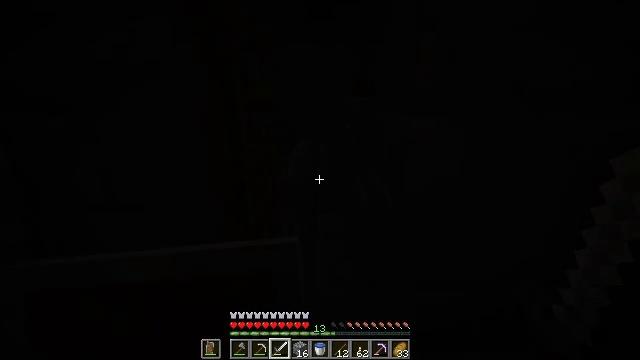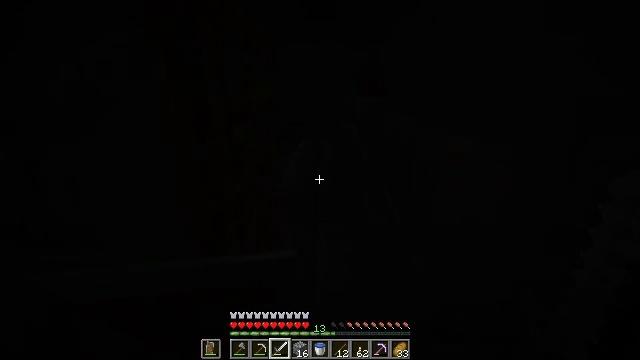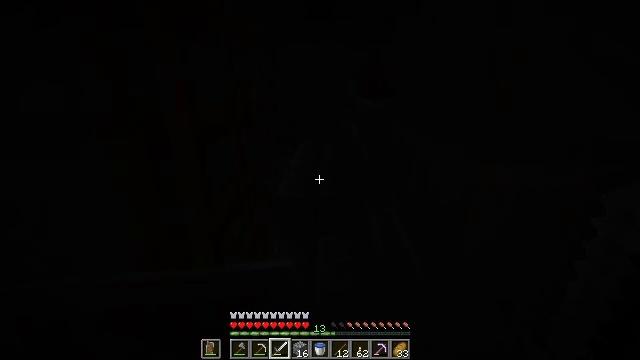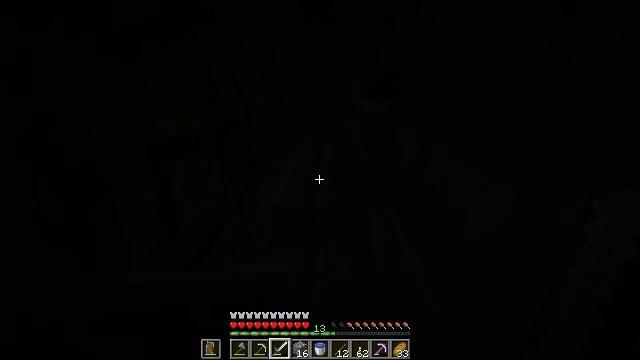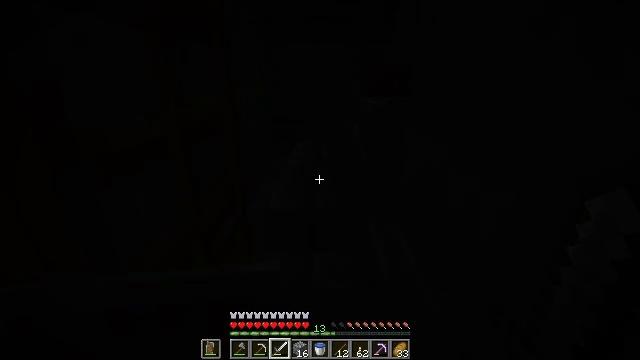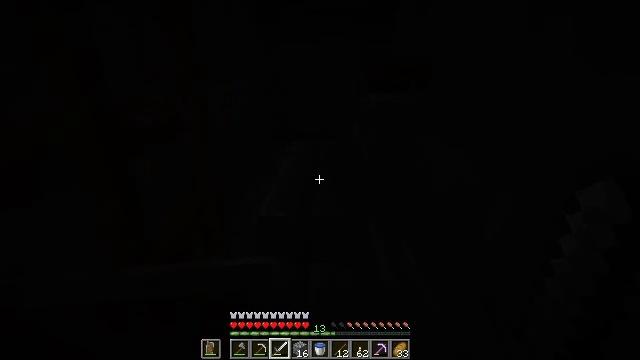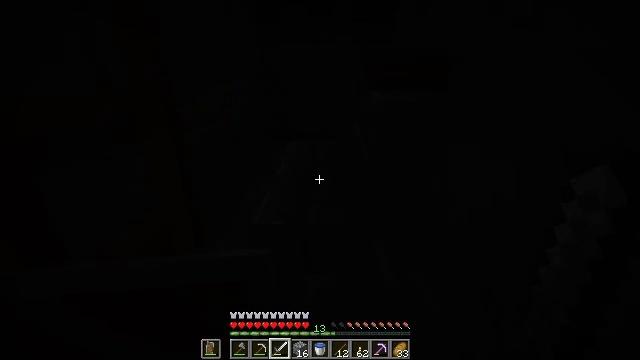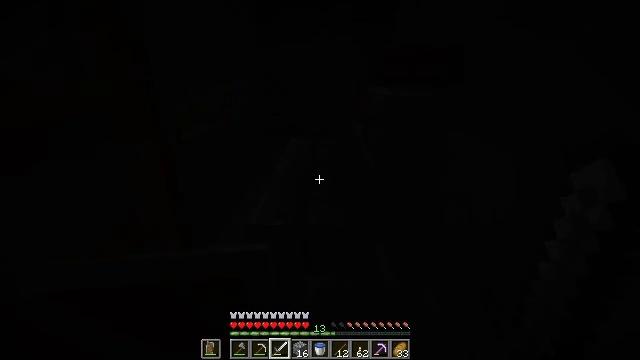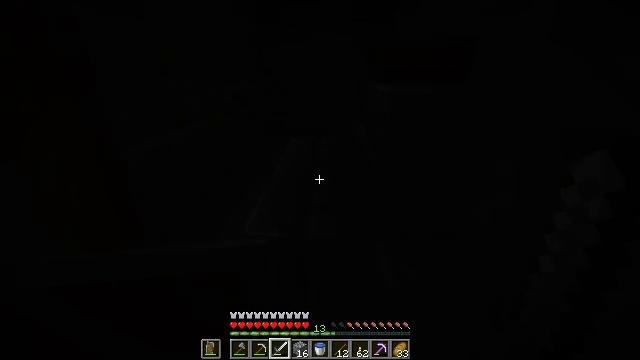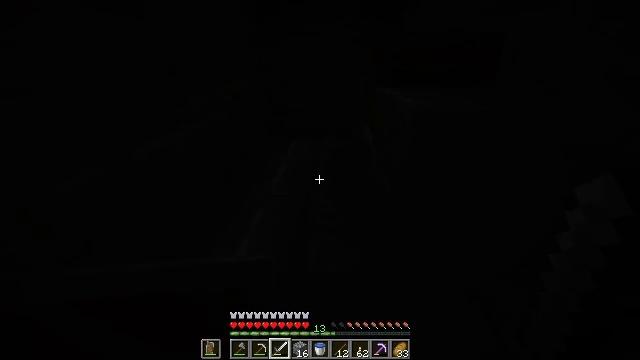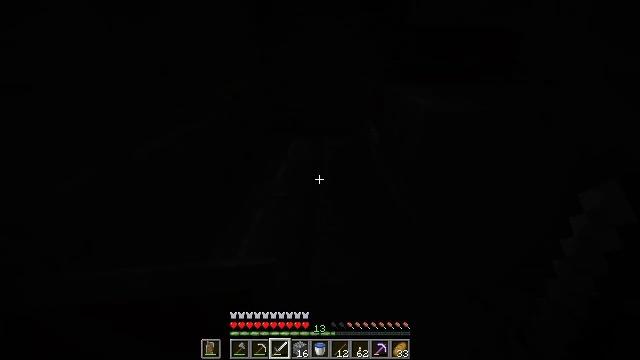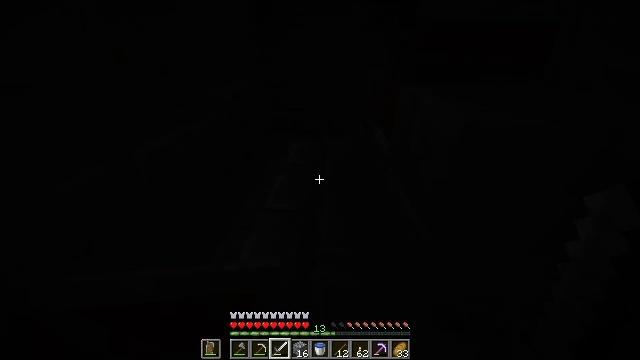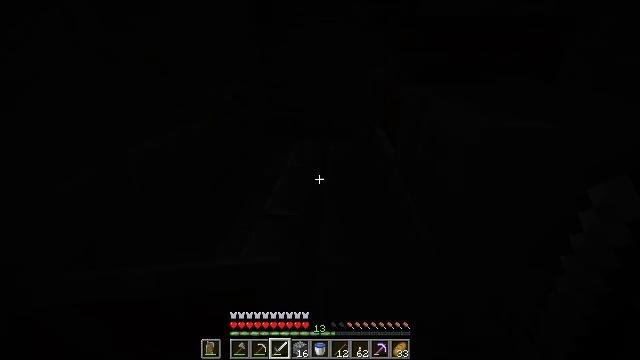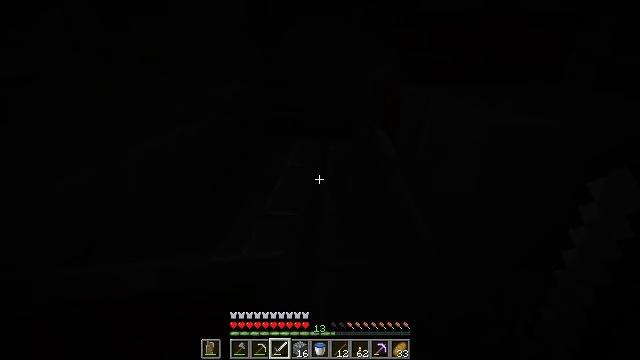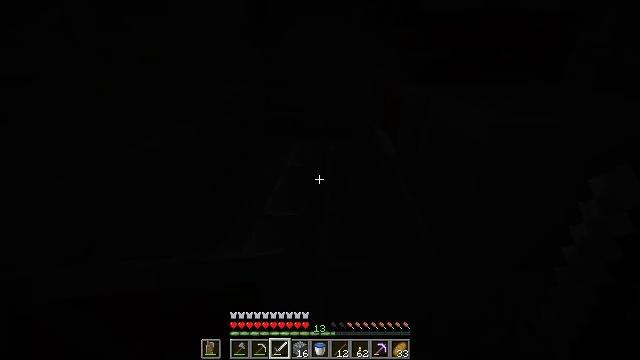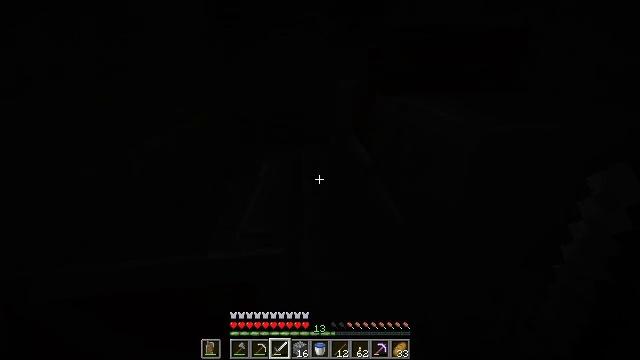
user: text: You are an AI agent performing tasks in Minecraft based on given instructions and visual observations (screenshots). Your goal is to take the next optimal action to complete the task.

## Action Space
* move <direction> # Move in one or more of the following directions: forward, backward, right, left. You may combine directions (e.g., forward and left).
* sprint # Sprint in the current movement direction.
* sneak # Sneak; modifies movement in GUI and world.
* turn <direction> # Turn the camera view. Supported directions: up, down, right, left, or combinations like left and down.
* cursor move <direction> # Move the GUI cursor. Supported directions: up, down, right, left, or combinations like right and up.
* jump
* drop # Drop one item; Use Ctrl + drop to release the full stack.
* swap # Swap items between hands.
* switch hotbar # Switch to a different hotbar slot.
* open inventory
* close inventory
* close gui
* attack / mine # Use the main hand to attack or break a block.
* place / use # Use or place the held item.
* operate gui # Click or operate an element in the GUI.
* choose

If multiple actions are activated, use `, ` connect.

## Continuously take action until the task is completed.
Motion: motion action
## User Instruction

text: Remove stone bricks from the inventory.
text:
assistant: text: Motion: move forward
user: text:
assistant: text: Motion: move forward
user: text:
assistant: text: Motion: move forward
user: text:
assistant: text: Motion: move forward
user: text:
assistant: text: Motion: move forward
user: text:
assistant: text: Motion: move forward
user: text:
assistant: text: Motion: move forward
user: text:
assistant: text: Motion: move forward
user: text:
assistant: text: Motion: move forward
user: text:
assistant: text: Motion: move forward, turn down
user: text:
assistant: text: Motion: no_op
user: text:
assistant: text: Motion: no_op
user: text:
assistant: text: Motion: no_op
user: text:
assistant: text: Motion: no_op
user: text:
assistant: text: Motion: move left, turn right and up
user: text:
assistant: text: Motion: move left, turn right and up
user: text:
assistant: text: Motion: move left, turn right and up
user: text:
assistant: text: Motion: move left, turn right and up
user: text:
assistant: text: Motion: move left
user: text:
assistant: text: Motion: move left
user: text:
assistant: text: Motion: move left, turn right
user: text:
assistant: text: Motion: move left, turn right
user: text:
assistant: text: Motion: move left, turn right
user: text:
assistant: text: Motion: move left, turn right
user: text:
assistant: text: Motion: move left
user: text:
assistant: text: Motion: move left
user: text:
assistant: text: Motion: no_op
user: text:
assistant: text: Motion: no_op
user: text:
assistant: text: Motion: no_op
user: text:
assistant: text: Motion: no_op